Aerial crown-view tile of a tropical tree (Barro Colorado Island, Panama), acquired 20240611:
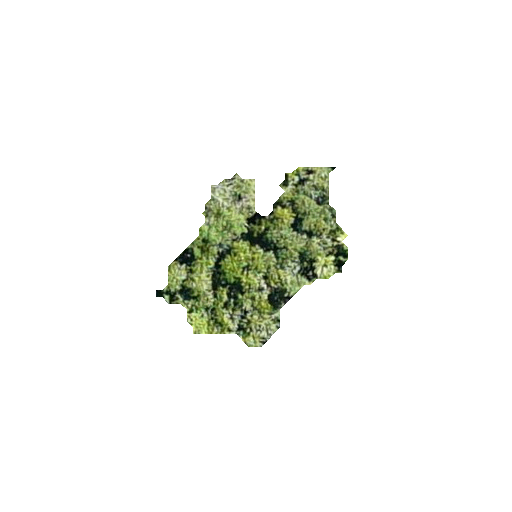
Species: Protium tenuifolium
GBIF accepted scientific name: Protium tenuifolium
Crown area: 31.327 m²